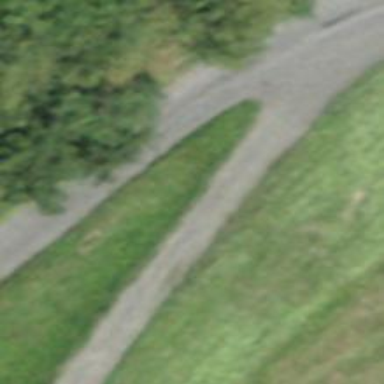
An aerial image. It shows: Track with grade1 tracktype.